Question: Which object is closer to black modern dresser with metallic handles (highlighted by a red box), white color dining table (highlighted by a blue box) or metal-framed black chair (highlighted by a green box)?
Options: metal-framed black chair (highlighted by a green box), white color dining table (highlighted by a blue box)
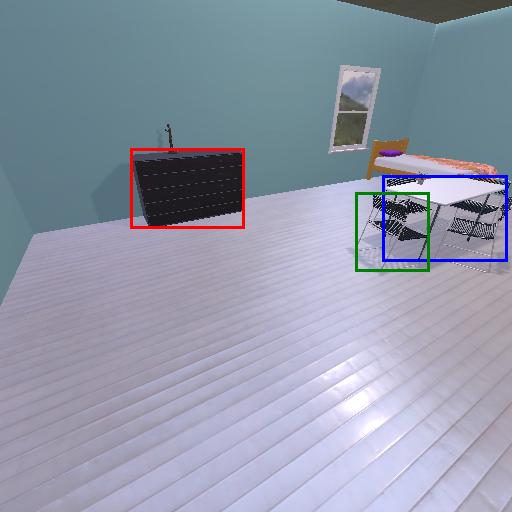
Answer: metal-framed black chair (highlighted by a green box)